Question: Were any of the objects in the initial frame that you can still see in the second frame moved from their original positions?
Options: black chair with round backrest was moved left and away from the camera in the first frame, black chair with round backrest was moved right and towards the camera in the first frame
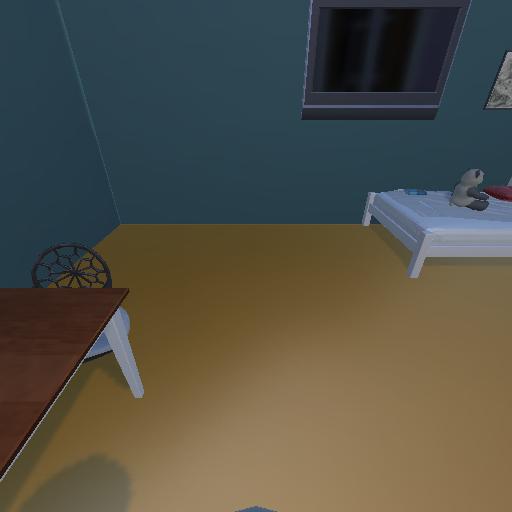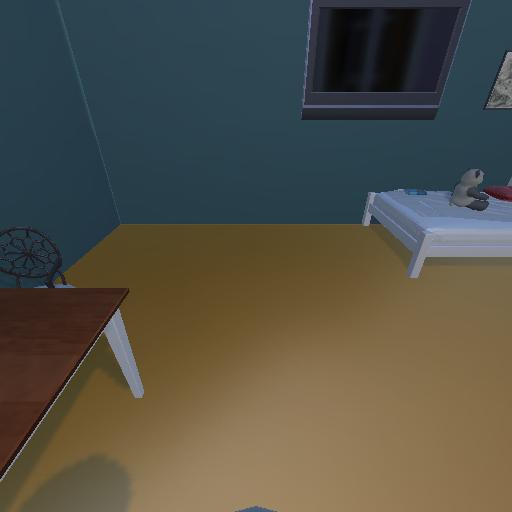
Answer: black chair with round backrest was moved left and away from the camera in the first frame